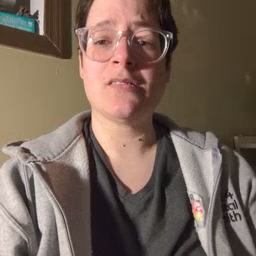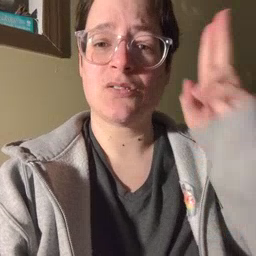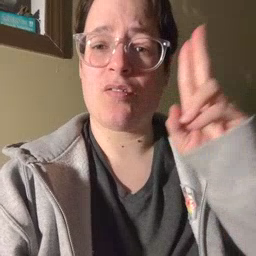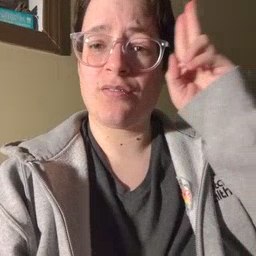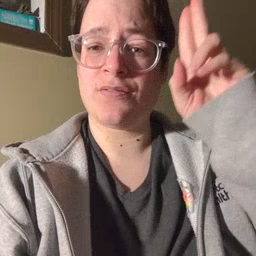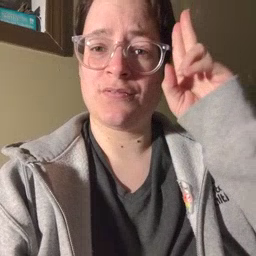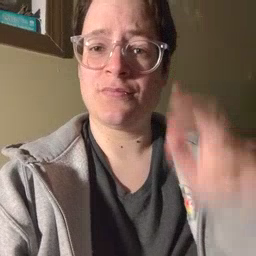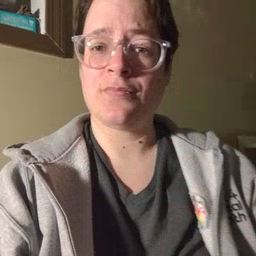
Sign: uncle